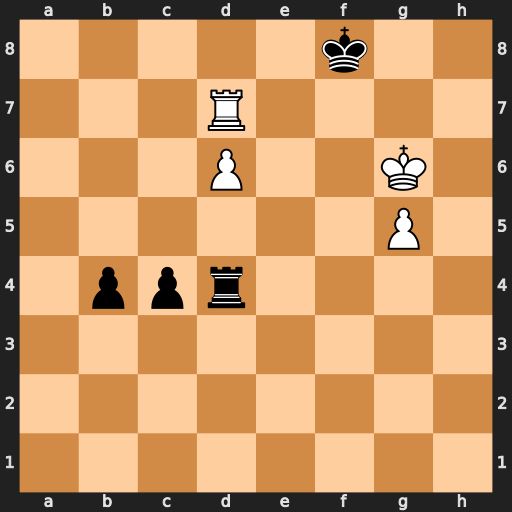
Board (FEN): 5k2/3R4/3P2K1/6P1/1ppr4/8/8/8
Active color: w
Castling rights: -
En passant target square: -
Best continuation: Rd8#